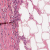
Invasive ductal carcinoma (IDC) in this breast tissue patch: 0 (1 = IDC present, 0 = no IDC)